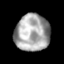
Tissue: skin
Cell type: Myeloid cells
Senescence score: 0.6953
Nuclear area (px): 1254
Mean DAPI intensity: 167.337